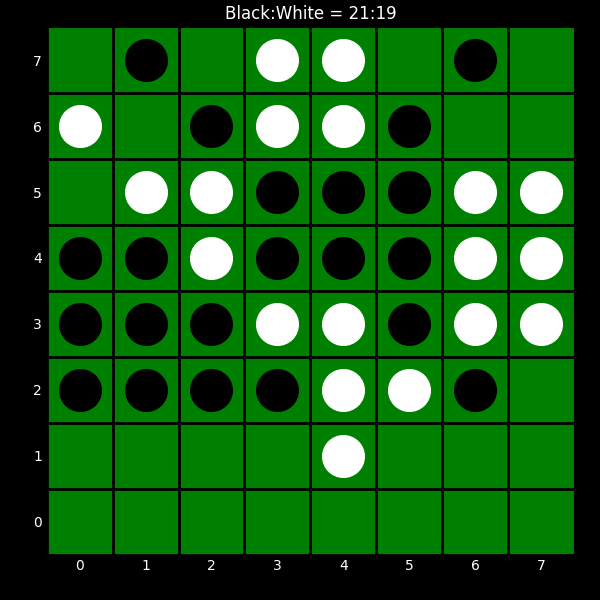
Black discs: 21
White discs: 19